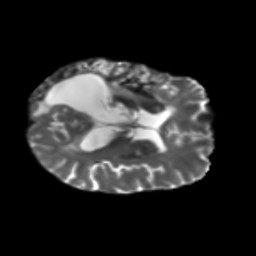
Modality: T2w
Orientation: axial
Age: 65
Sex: female
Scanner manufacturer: siemens
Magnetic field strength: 3 T
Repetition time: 5.25 s
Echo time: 0.08 s